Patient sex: M
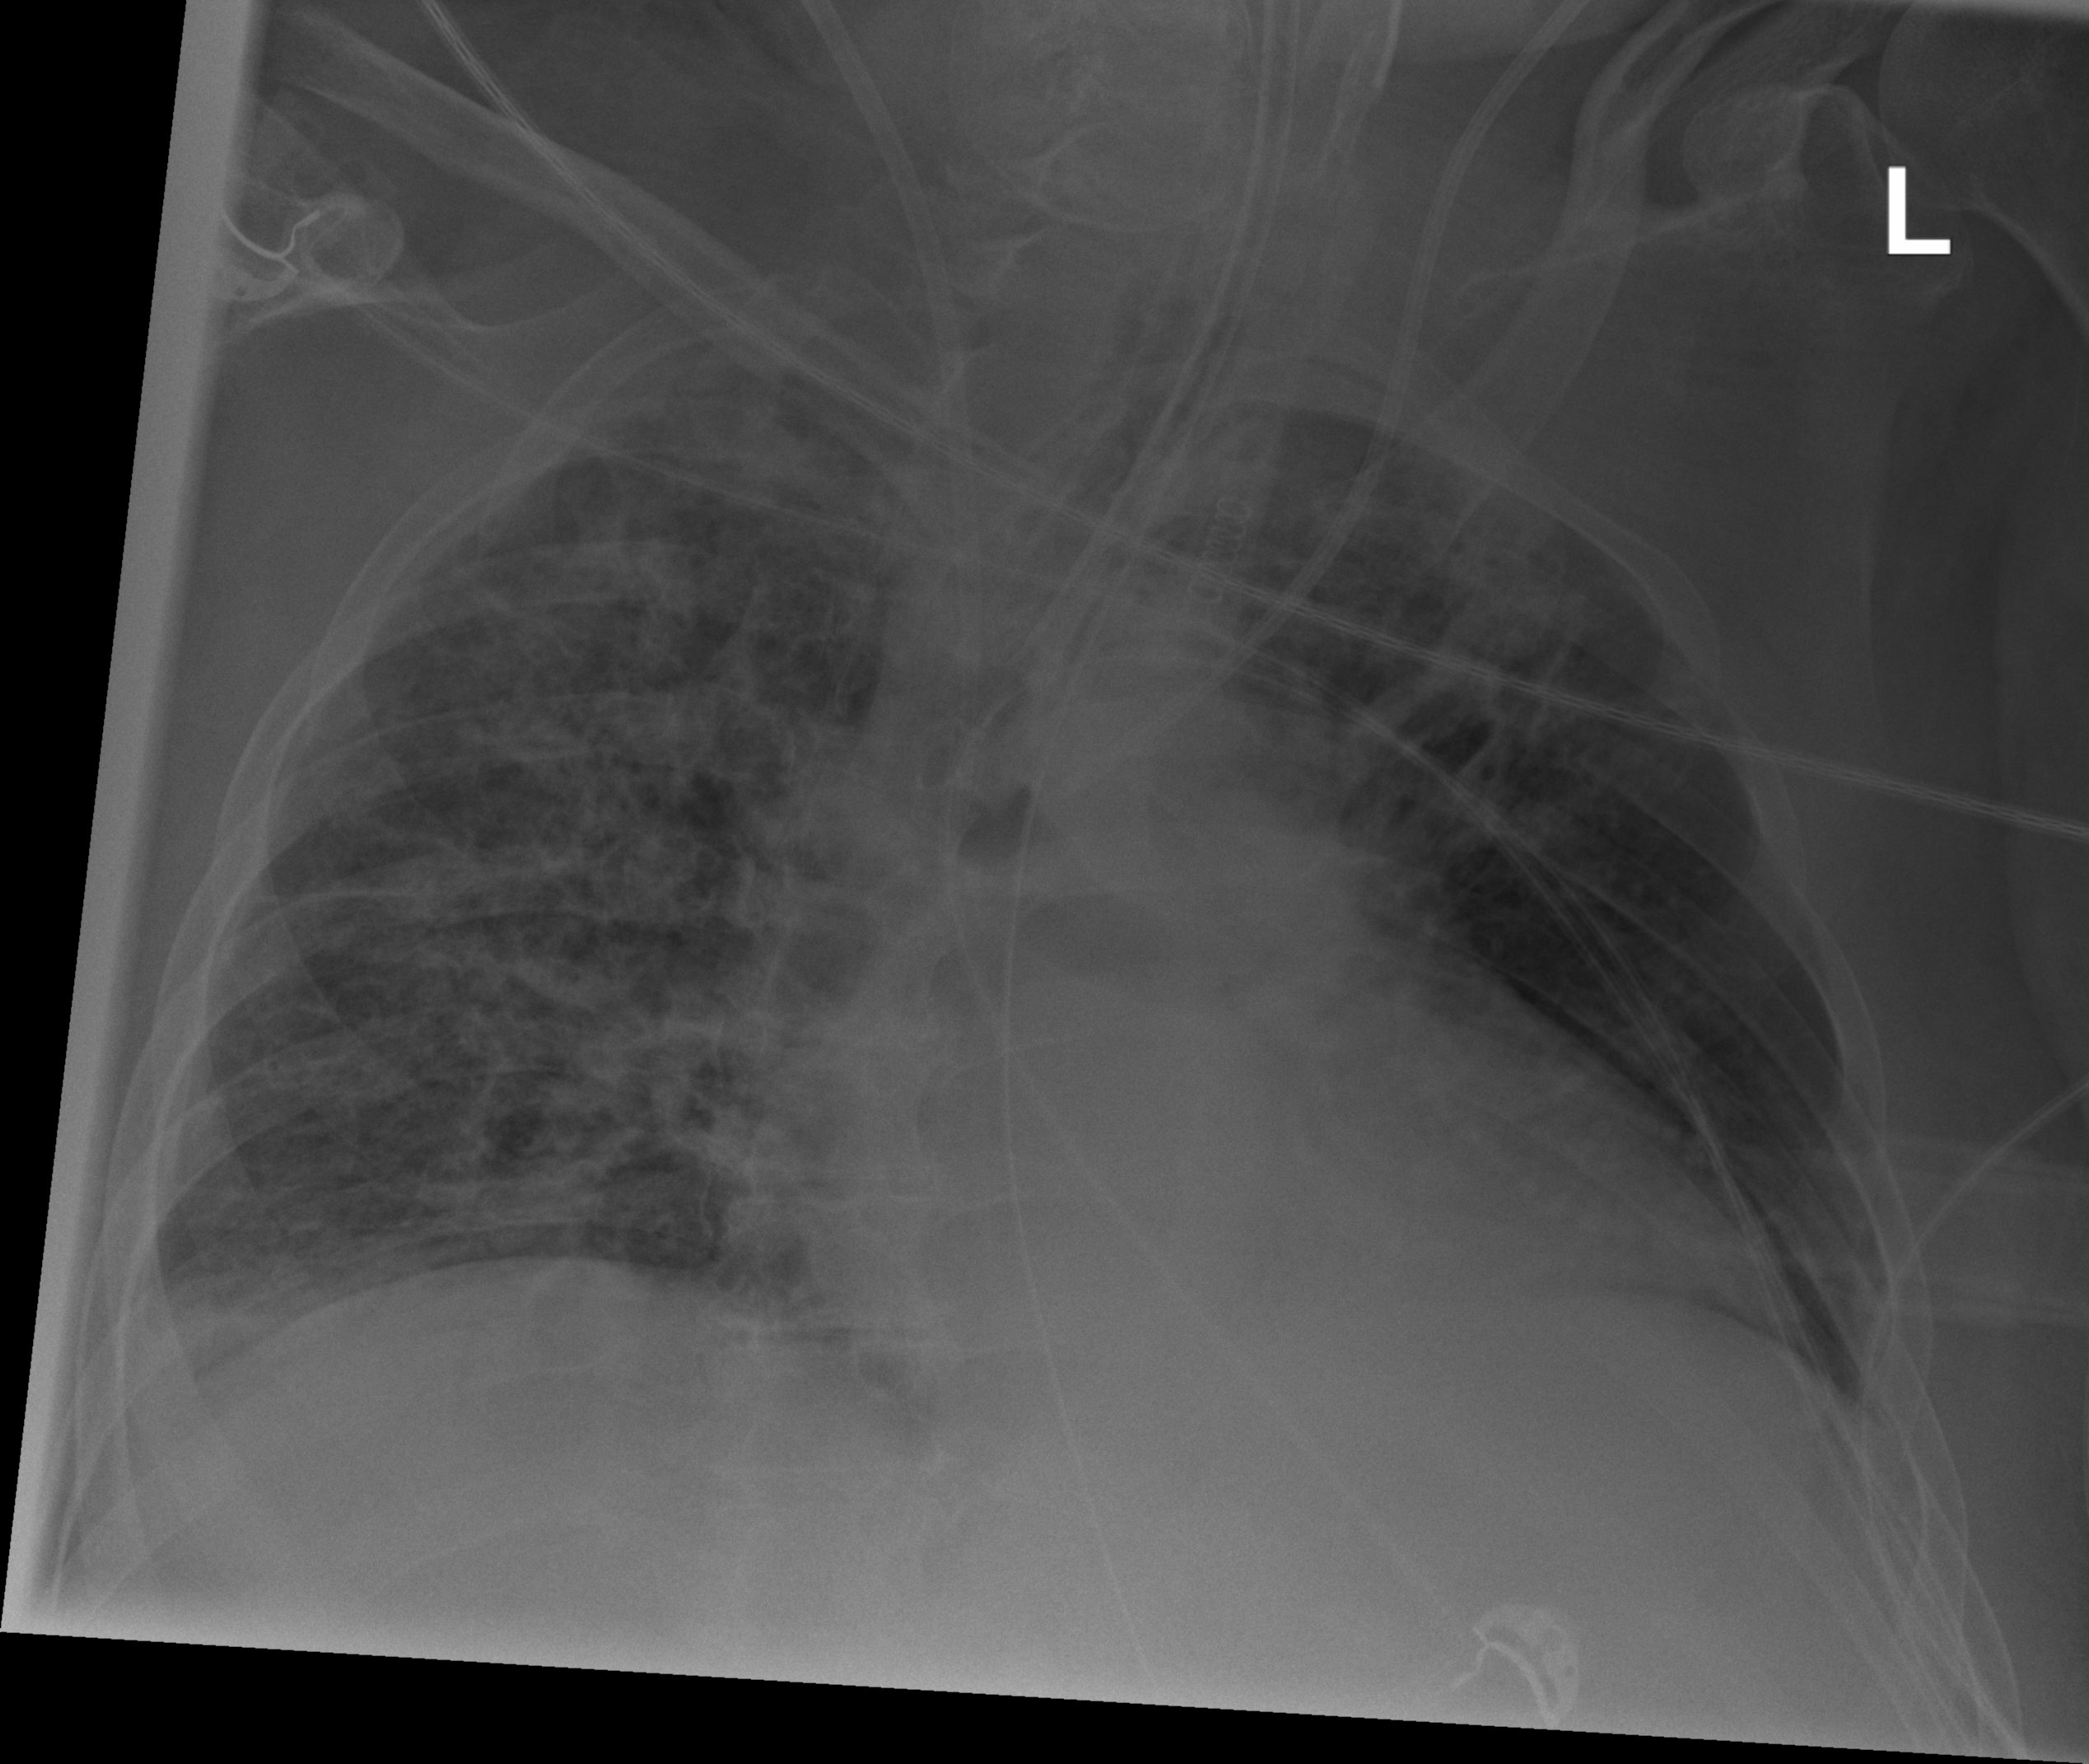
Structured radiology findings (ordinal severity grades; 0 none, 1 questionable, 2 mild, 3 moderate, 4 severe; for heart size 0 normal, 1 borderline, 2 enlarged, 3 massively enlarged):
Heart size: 0
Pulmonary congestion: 0
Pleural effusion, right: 1
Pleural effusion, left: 0
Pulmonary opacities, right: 3
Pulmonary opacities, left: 3
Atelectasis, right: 3
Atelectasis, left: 3